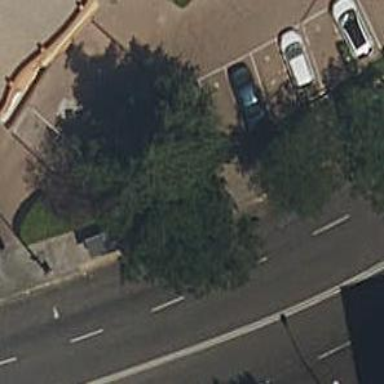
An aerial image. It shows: Bus stop with platform for public transport.